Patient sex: F
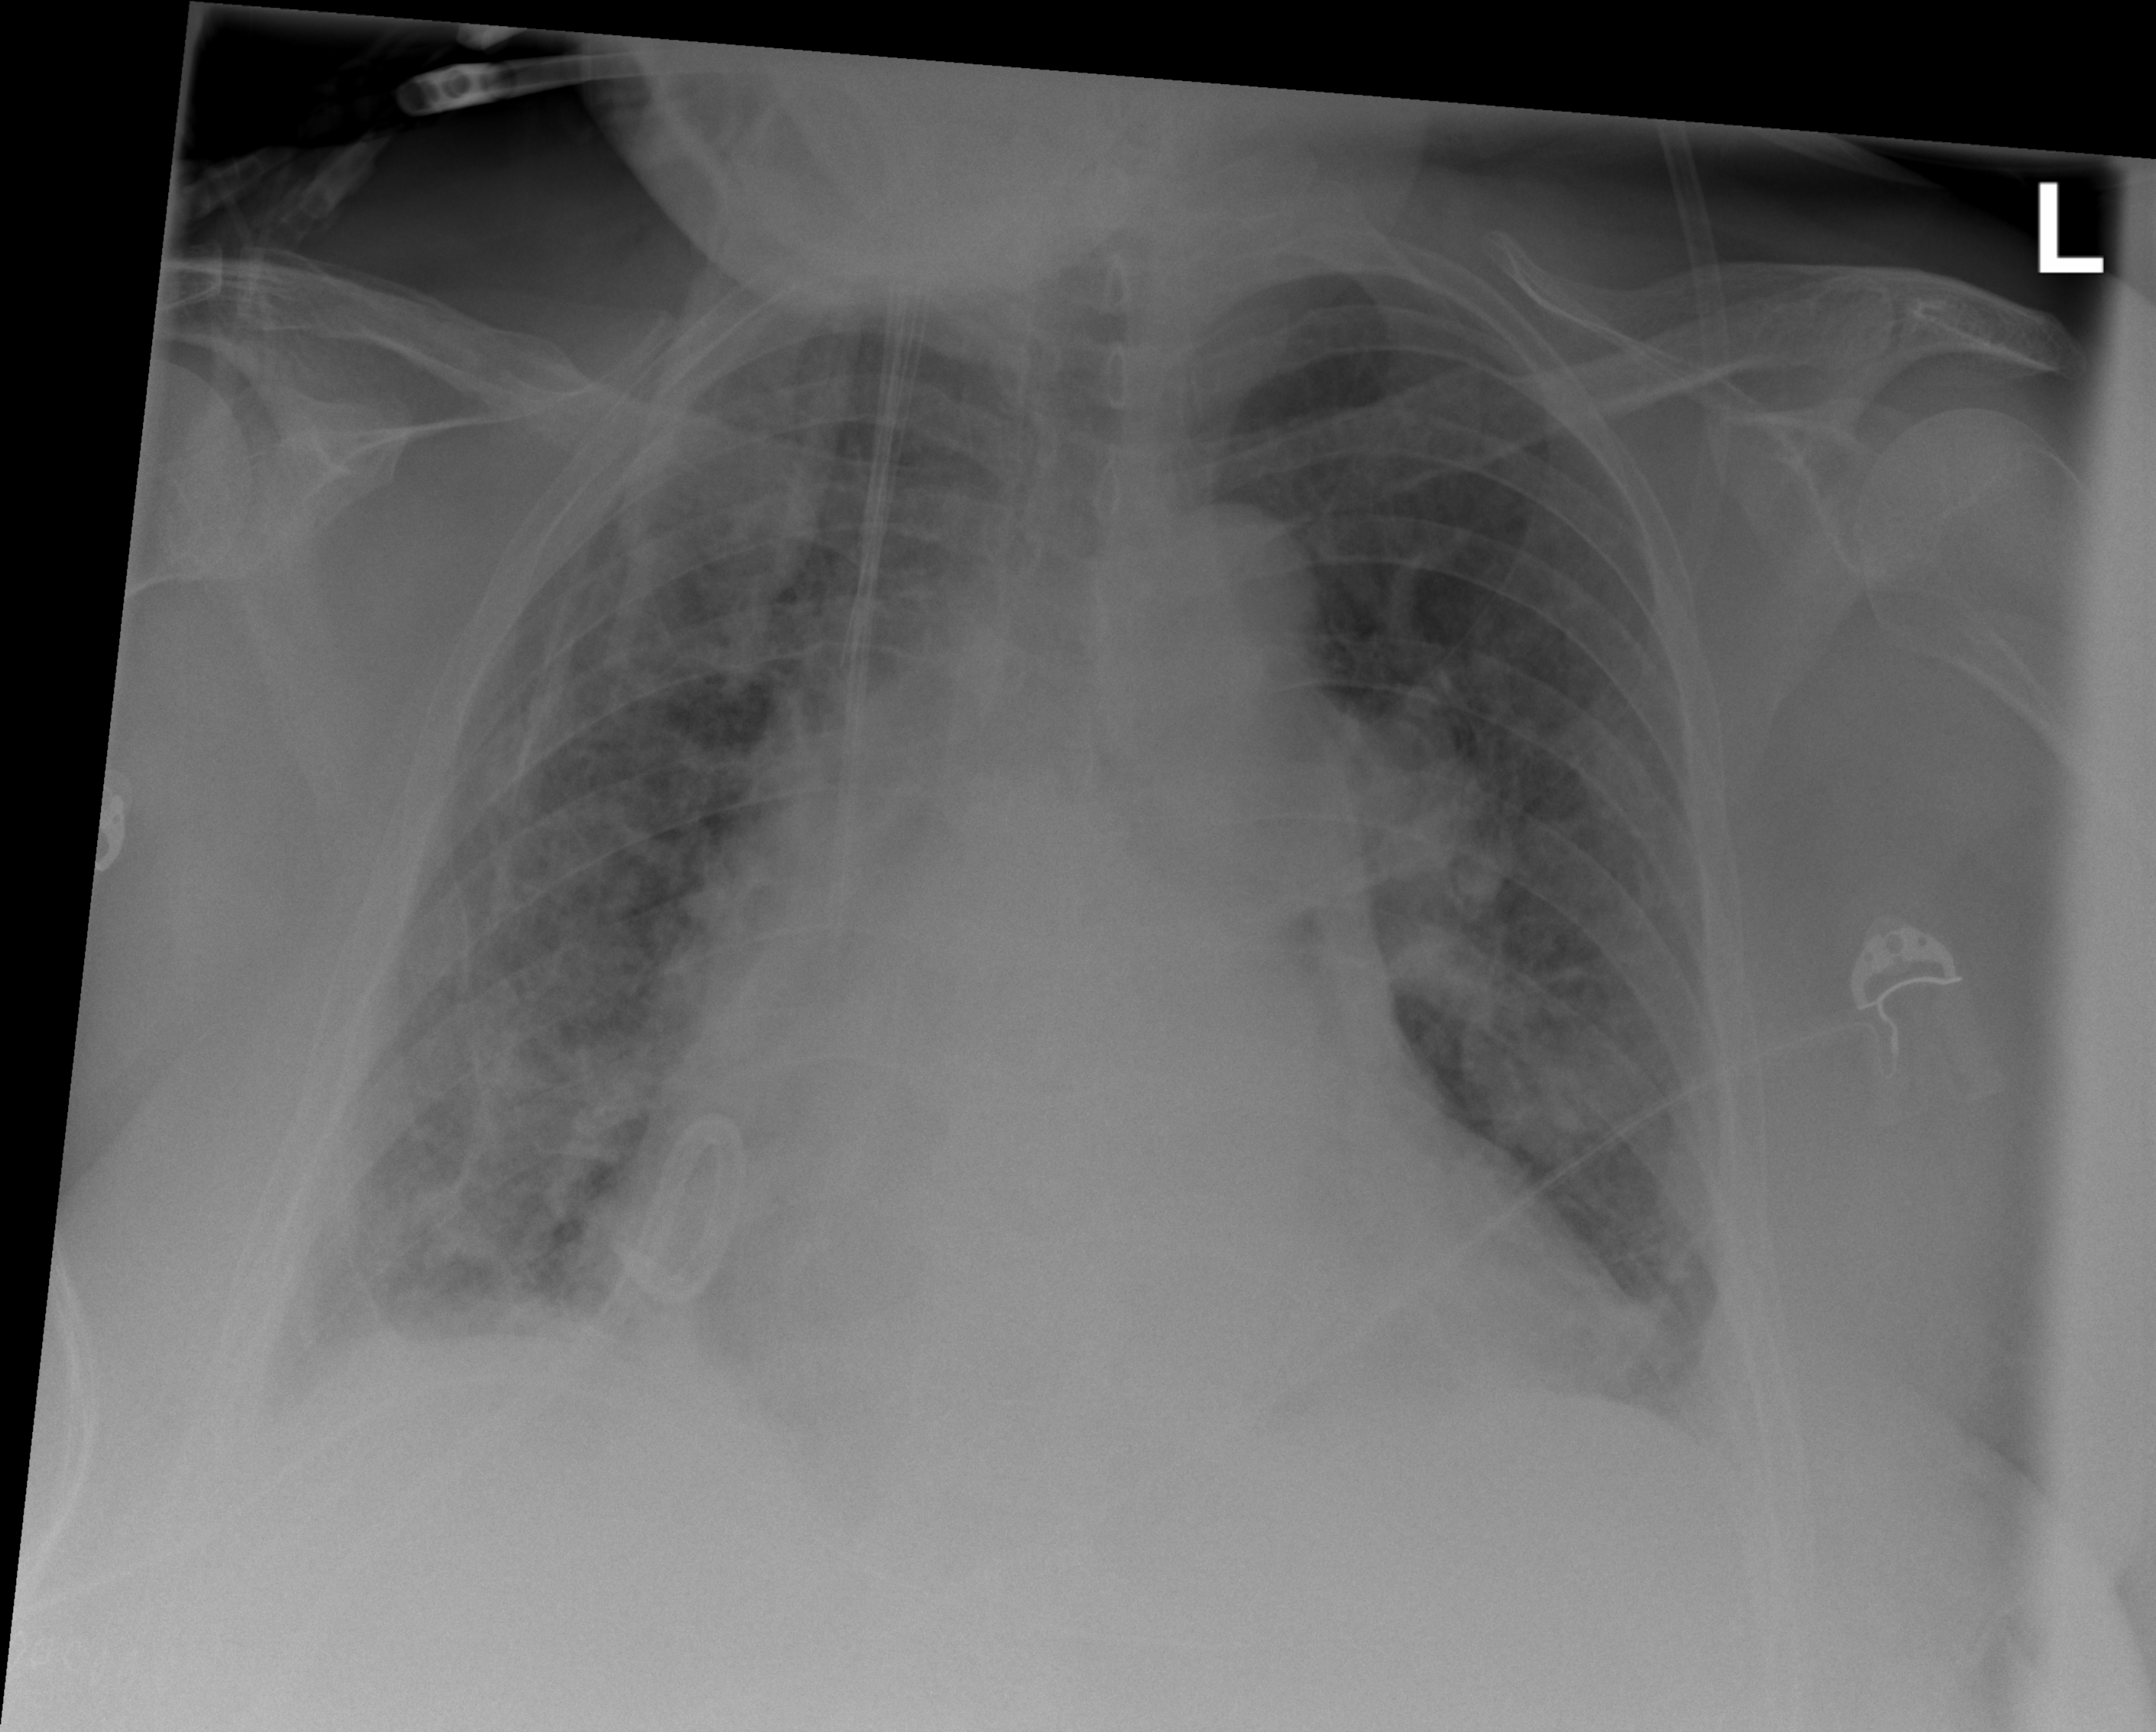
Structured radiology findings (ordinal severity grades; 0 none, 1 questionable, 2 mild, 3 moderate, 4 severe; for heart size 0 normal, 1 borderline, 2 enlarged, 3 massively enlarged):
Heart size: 3
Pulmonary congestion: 3
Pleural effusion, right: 2
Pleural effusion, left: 1
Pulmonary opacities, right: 2
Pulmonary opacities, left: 0
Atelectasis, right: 2
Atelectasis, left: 1